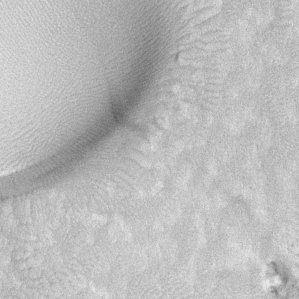
Label: frost